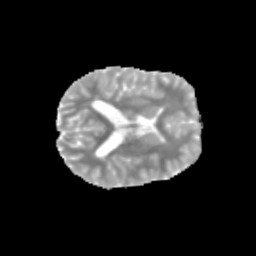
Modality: MD
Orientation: axial
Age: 13
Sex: female
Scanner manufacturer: siemens
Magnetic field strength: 3 T
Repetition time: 3.8 s
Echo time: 0.07 s